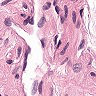
Metastatic tissue present: no